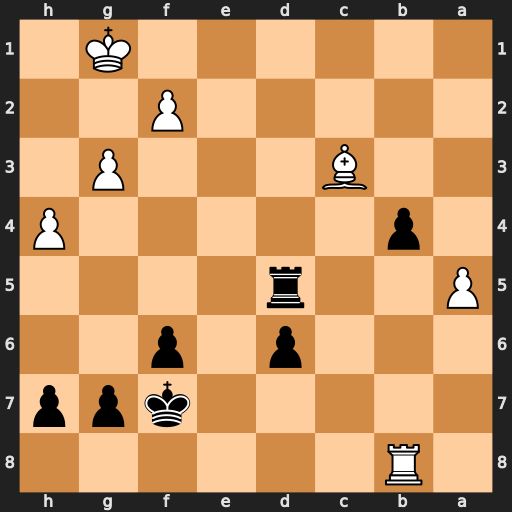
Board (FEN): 1R6/5kpp/3p1p2/P2r4/1p5P/2B3P1/5P2/6K1
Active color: b
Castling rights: -
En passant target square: -
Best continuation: bxc3 a6 c2